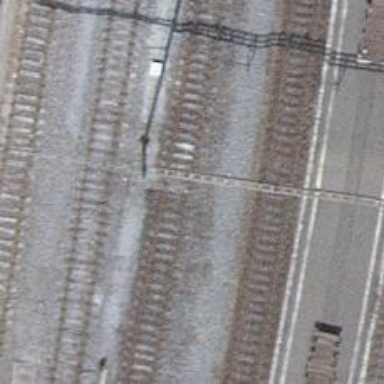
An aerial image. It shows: Siding railway line with electrified contact line for the trains.